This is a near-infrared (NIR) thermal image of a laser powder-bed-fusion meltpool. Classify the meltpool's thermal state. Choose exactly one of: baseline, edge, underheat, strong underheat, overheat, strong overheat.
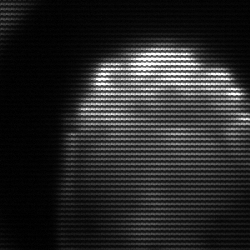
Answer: edge